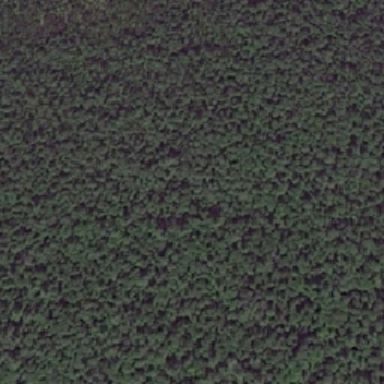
It is a big green tree .